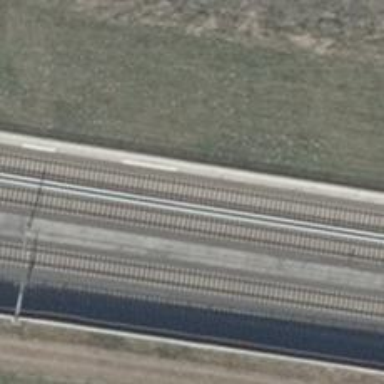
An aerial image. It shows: Railway signal.